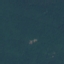
Label: Forest